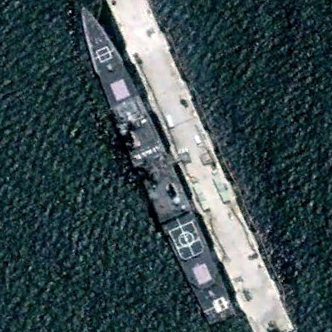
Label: cruiser